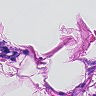
Metastatic tissue present: yes